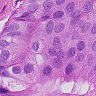
Metastatic tissue present: yes